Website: lowes
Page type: stored-credit-cards
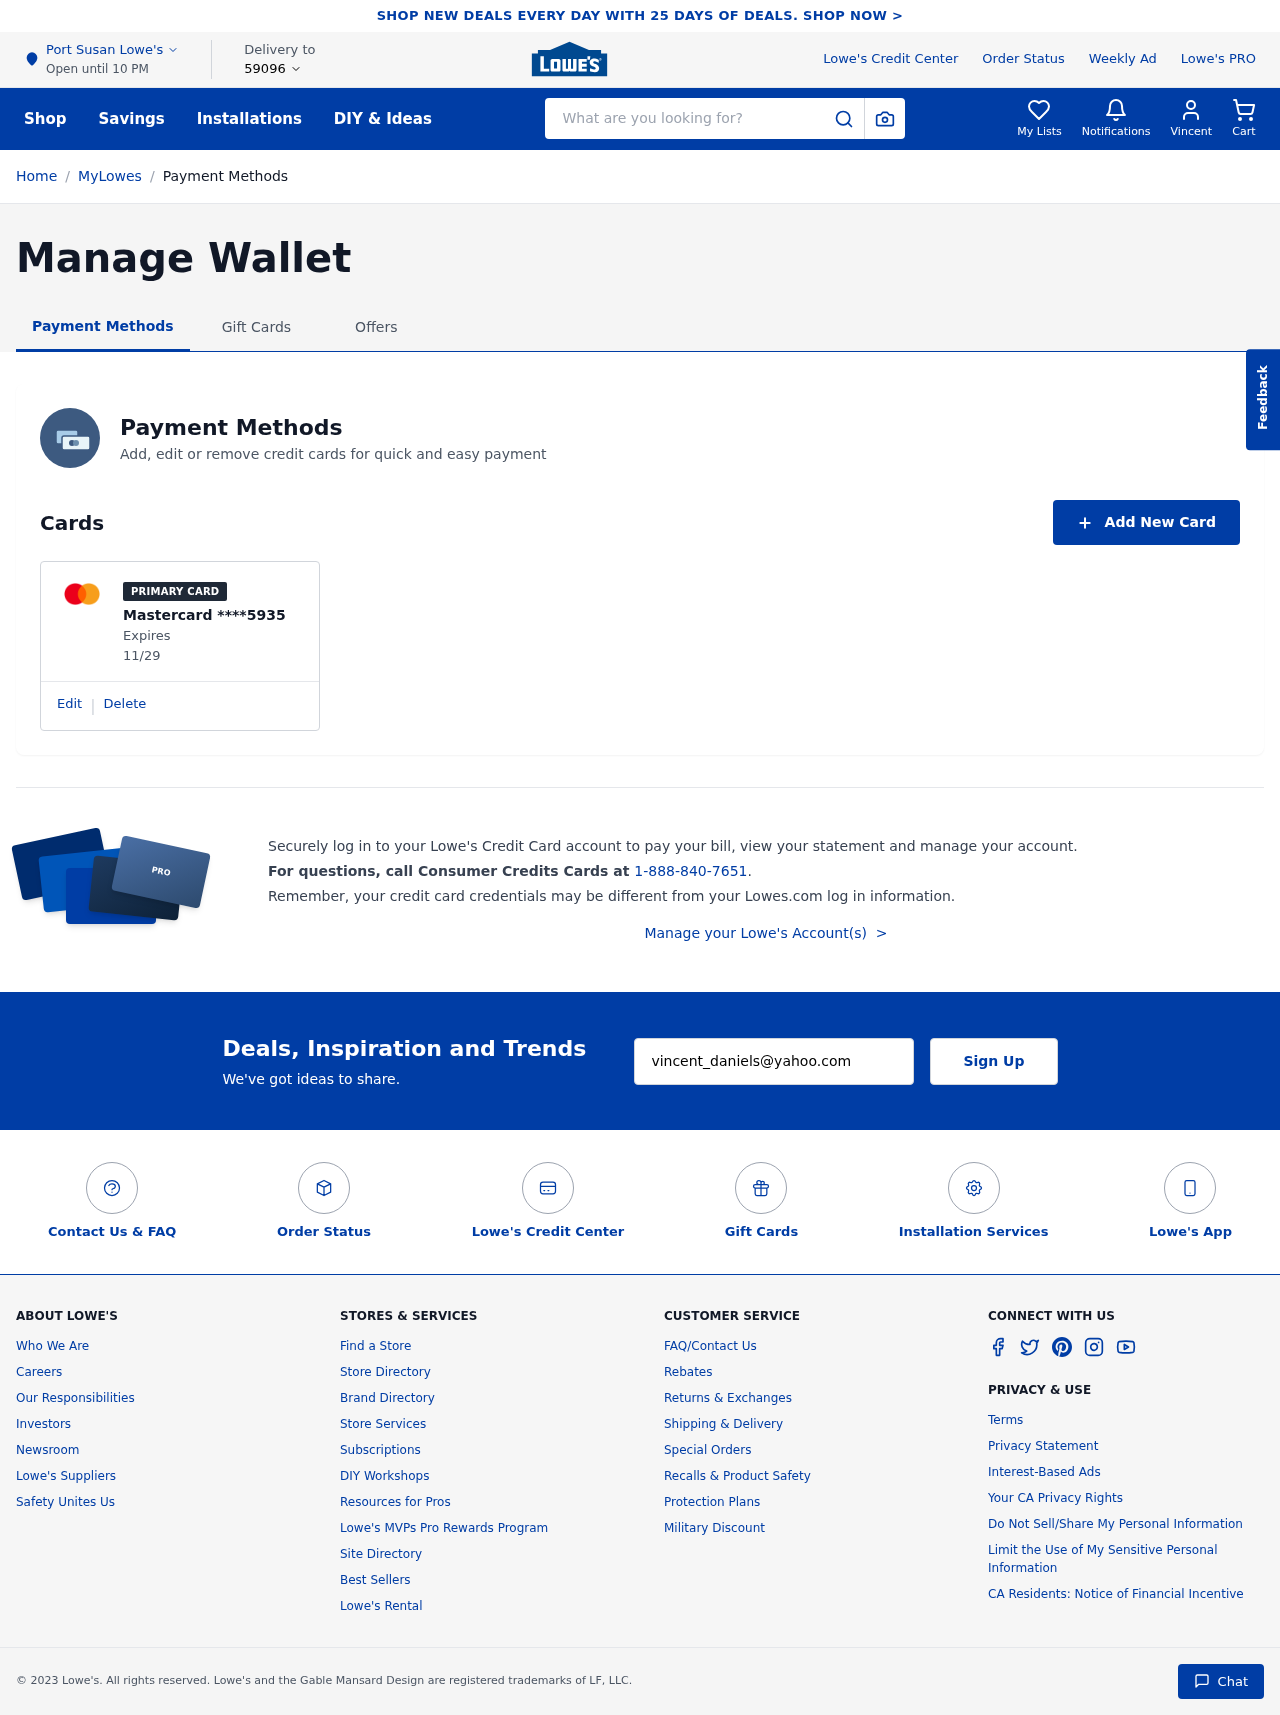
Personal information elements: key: PII_CARD_EXPIRY
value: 11/29
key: PII_CARD_LAST4
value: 5935
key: PII_CARD_TYPE
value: Mastercard
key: PII_CITY
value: Port Susan
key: PII_EMAIL
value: vincent_daniels@yahoo.com
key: PII_FIRSTNAME
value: Vincent
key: PII_POSTCODE
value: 59096
Search elements: key: HEADER_SEARCH
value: What are you looking for?